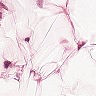
Metastatic tissue present: no